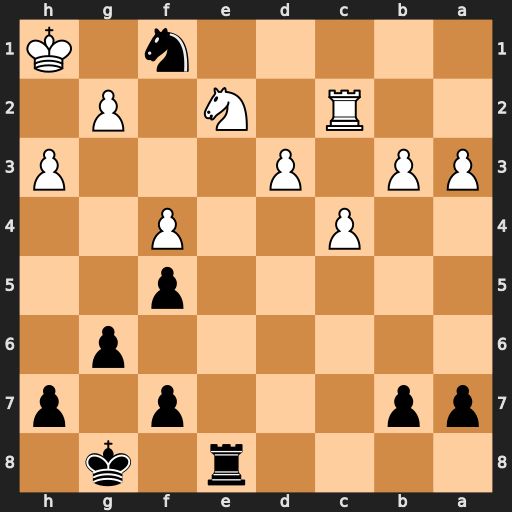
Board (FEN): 4r1k1/pp3p1p/6p1/5p2/2P2P2/PP1P3P/2R1N1P1/5n1K
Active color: b
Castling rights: -
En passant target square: -
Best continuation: Rxe2 Rxe2 Ng3+ Kg1 Nxe2+